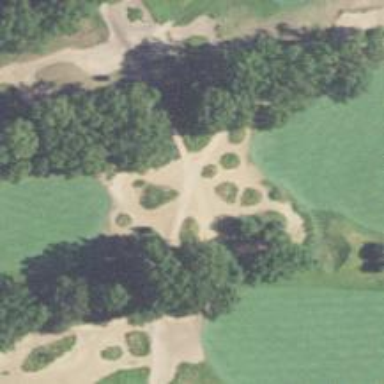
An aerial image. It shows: Path for both road and golf.